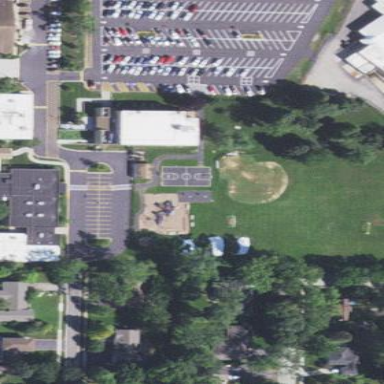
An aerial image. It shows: School.